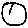
Label: moon